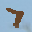
Label: 7